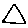
Label: triangle